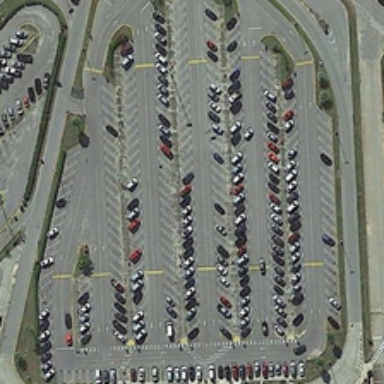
Many cars are parked in a large parking lot .